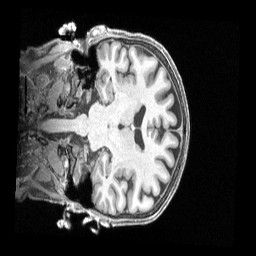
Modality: T1w
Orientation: coronal
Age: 68
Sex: female
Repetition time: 2.4 s
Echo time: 0.00222 s